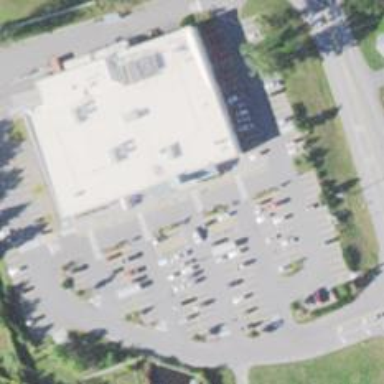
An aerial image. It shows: Supermarket.